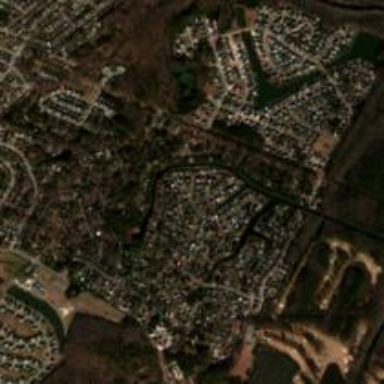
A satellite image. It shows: Residential area composed of single-family homes.